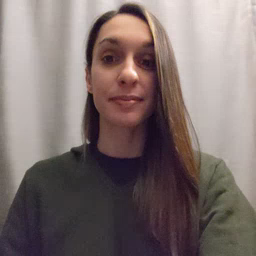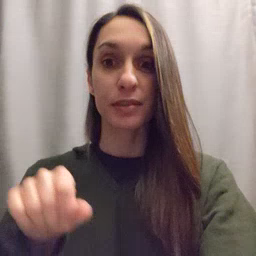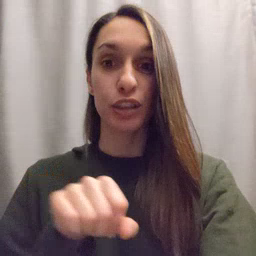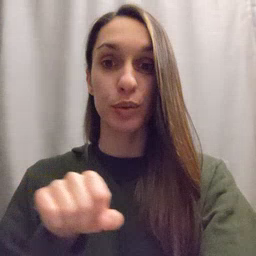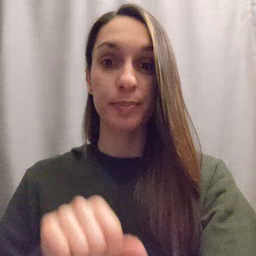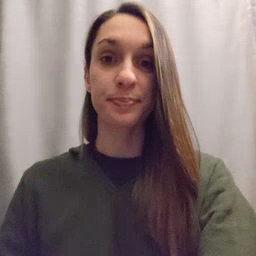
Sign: shoe